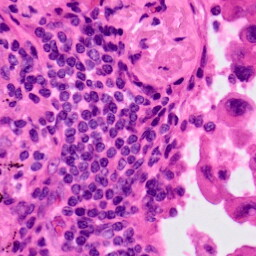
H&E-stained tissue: Lung